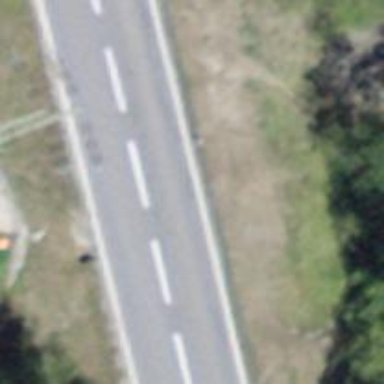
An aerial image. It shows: Secondary road with asphalt surface.